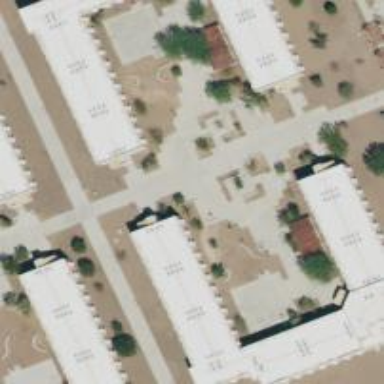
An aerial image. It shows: Building with apartments that resembles military barracks.